Question: I am printing a graph on a page. I could draw and modify the graph, but it have some grid lines which can not be altered or removed. Here is the code and screen shot :
'''
Chart chart2 = new Chart();
ChartArea area2 = new ChartArea();
chart2.ChartAreas.Add(area2);
Series s2 = new Series();
s2.Name = "S2";
s2.ChartType = SeriesChartType.Line;
s2.XValueType = ChartValueType.Double;
s2.YValueType = ChartValueType.Double;
chart2.Series.Add(s2);
chart2.Series["S2"].Points.DataBindXY(x2, y2);
Rectangle myRec1 = new System.Drawing.Rectangle(30,25,100,100);
// draw!
chart2.Printing.PrintPaint(e.Graphics, myRec1);
'''
Image :
I tried almost all properties of series and <URL> but I think it is not the reason for that.
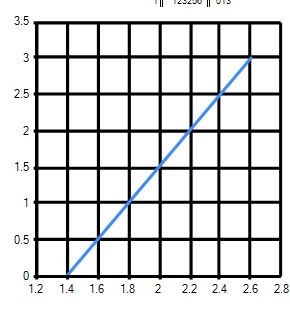
Answer: add the suitable ones of the following statements to your code;
'''
area2.AxisX.MajorGrid.Enabled = False
area2.AxisX2.MajorGrid.Enabled = False
area2.AxisY.MajorGrid.Enabled = False
area2.AxisY2.MajorGrid.Enabled = False
area2.AxisX.MinorGrid.Enabled = False
area2.AxisX2.MinorGrid.Enabled = False
area2.AxisY.MinorGrid.Enabled = False
area2.AxisY2.MinorGrid.Enabled = False
'''